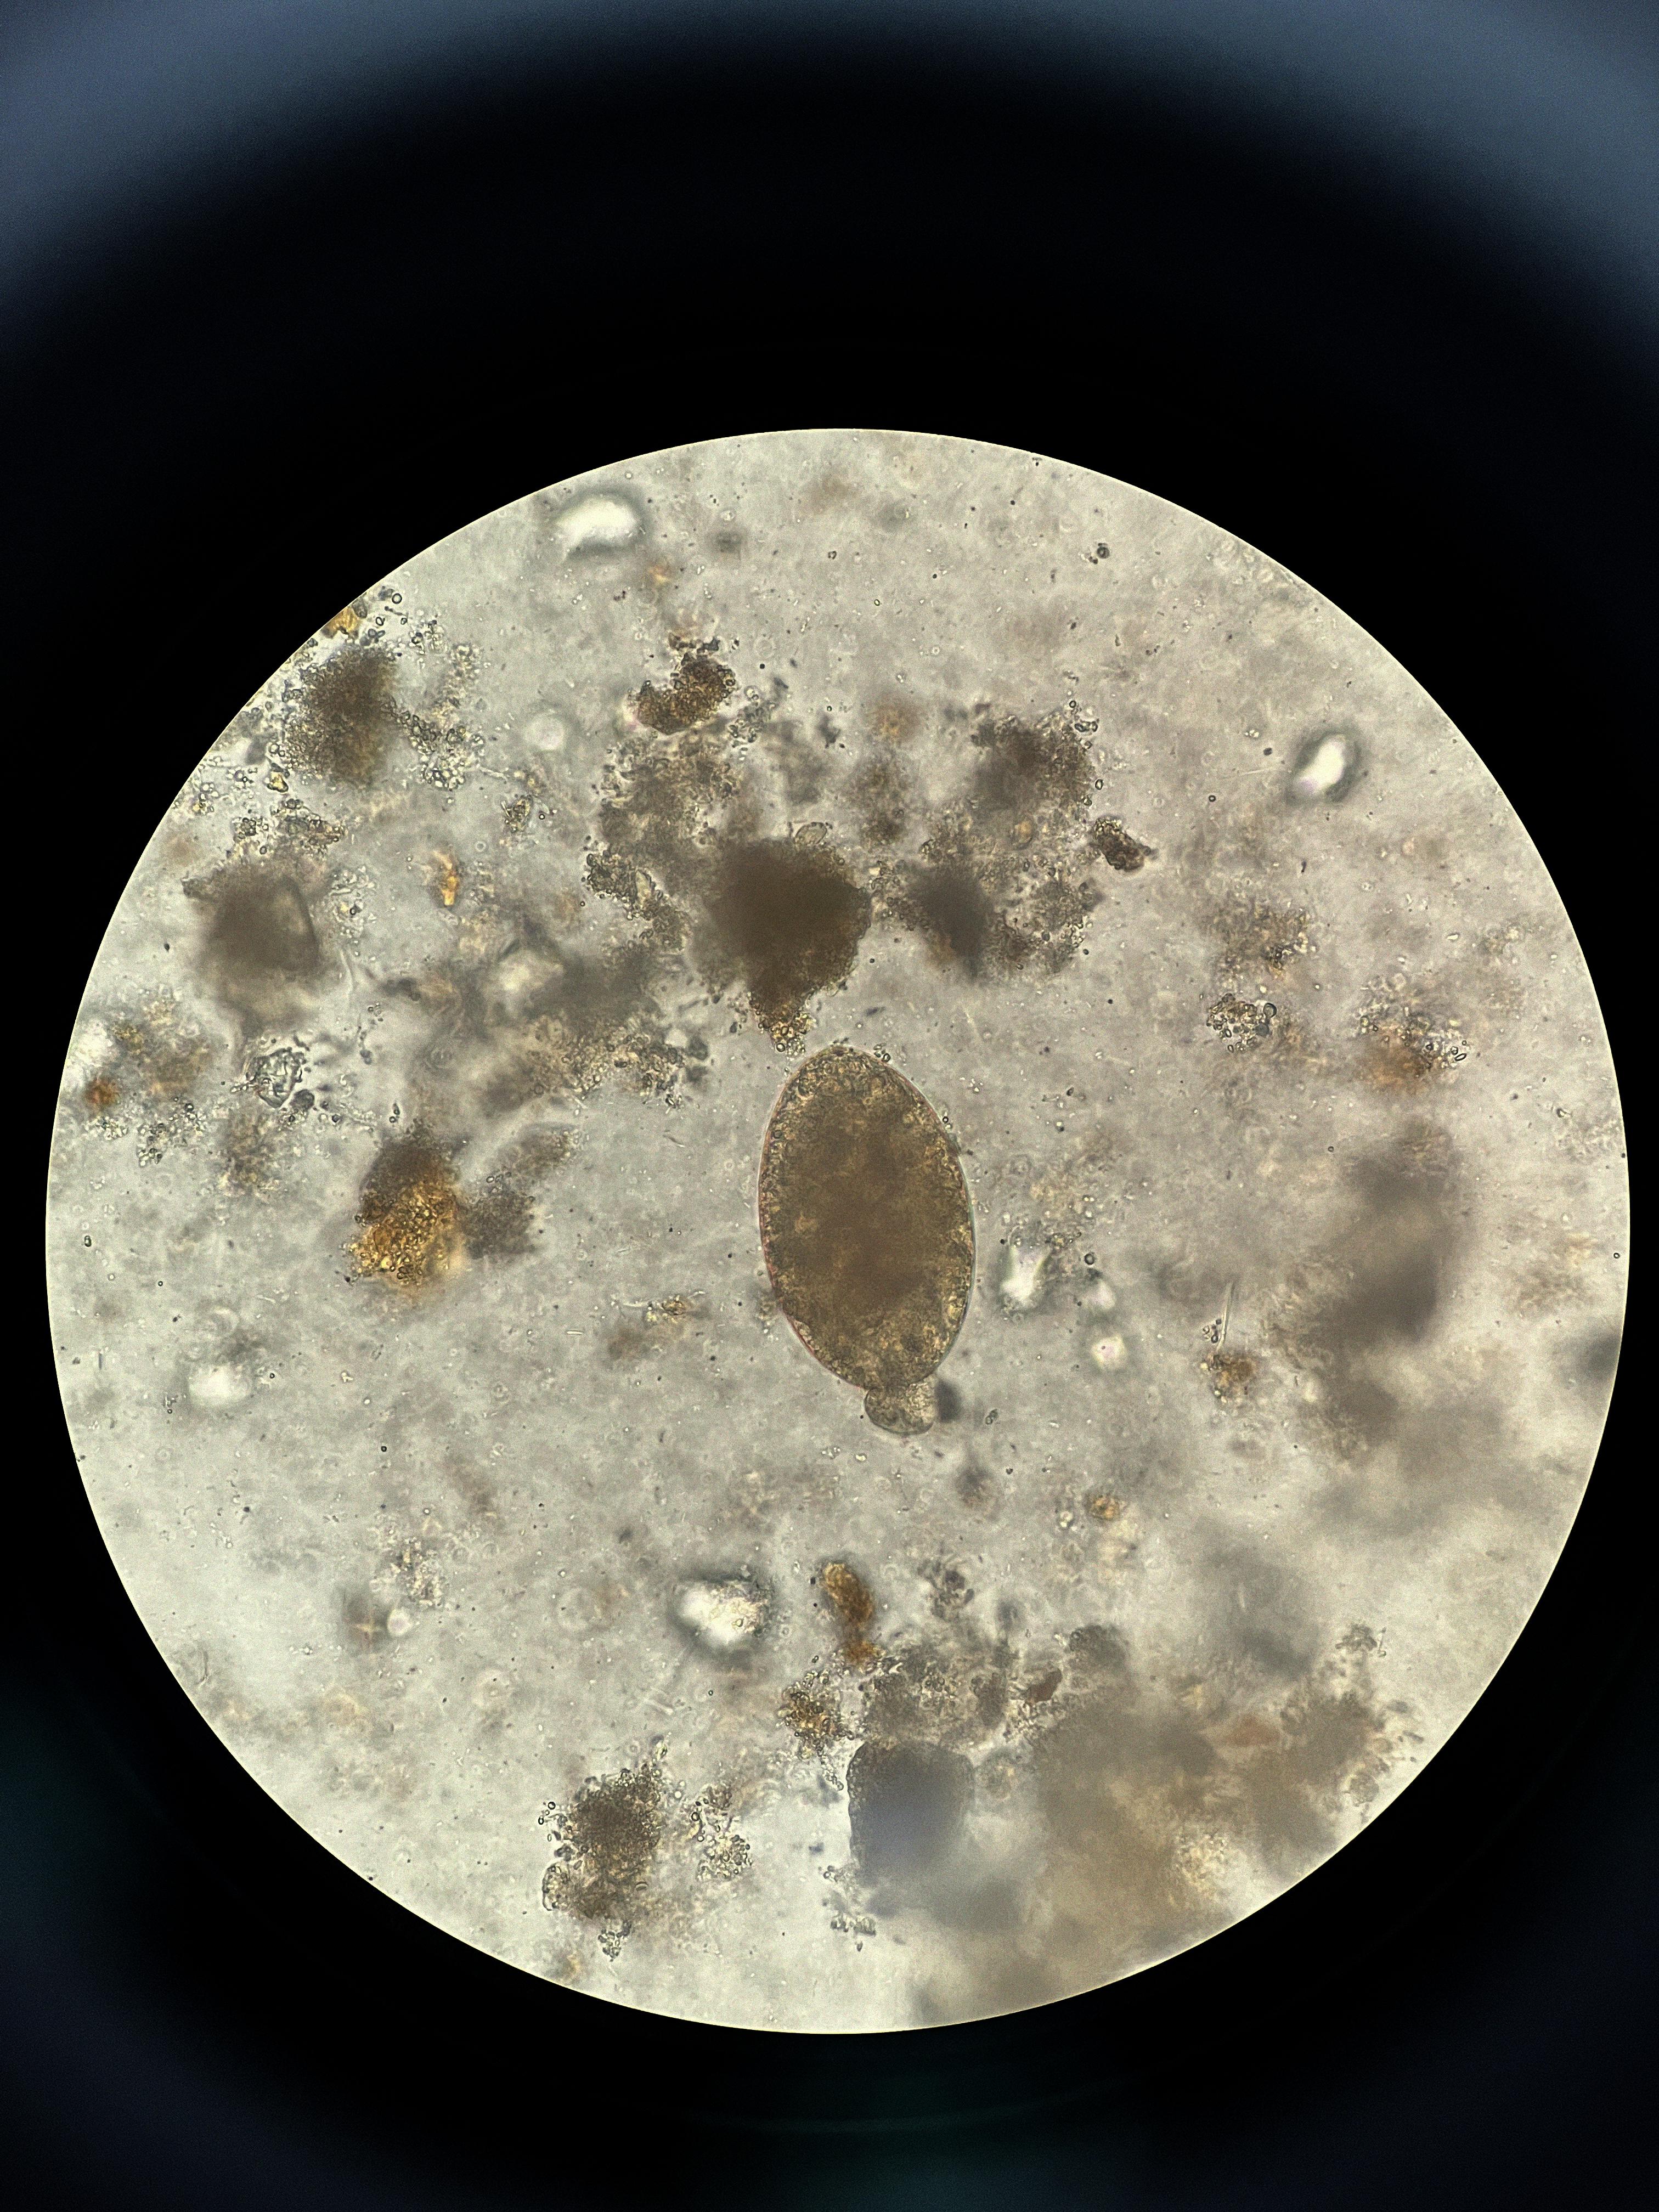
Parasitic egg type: Fasciolopsis buski